Question: while installing ionic npm install -g ionic getting error.

Have tried : -
1. npm cache clean 2. run the cli by administrator 3. restarted the system but error remain same.
Badly stocked.
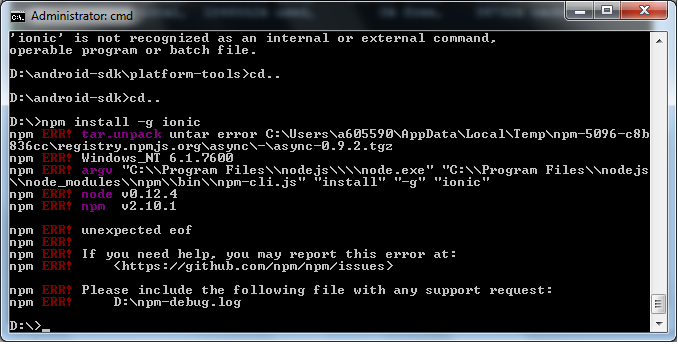
Answer: I was having same problem on Windows 8 (64 bit)
Solution:
Don't forget to install other dependencies before installing ionic <URL>
1) Uninstall Node from Control Panel
2) Restart PC
3) Download (MSI Installer) older version of Node from <URL>
4) Install Node version 0.10.38
5) npm install -g cordova
6) npm install -g ionic
Done!